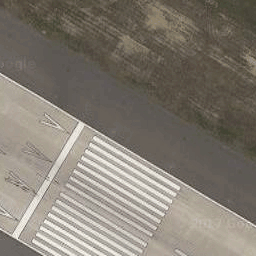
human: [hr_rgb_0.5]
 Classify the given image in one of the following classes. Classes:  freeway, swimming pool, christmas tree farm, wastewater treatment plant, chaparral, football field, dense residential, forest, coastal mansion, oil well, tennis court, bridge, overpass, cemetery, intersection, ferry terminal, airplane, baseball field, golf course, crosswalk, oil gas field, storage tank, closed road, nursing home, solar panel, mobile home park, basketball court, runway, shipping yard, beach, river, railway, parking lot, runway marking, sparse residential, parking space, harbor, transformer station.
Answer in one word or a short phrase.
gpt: runway